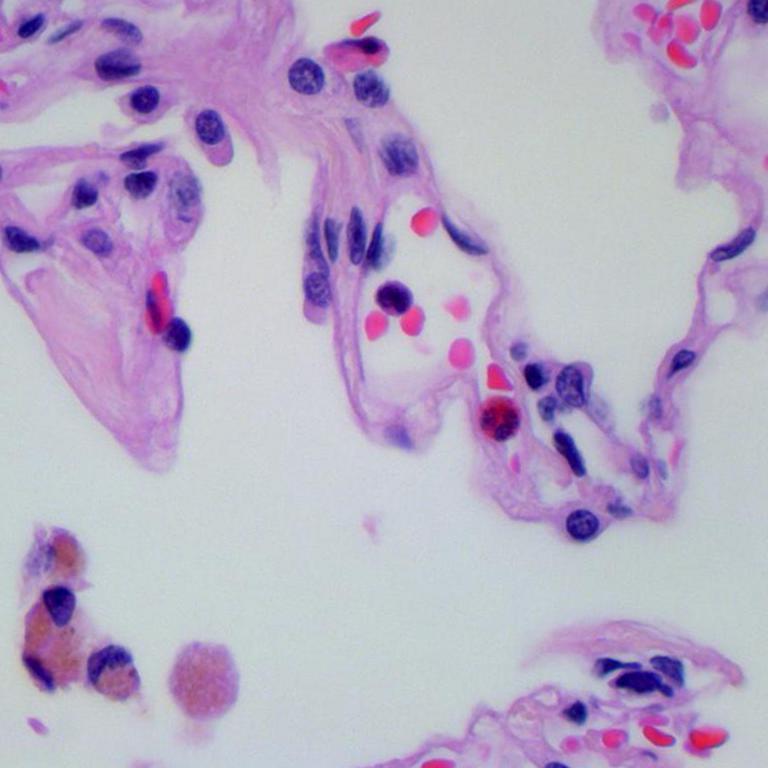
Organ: lung
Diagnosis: benign